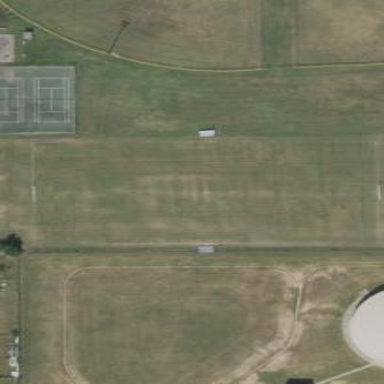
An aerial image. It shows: Soccer pitch for leisure land activities.